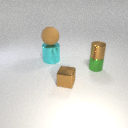
small green metal cylinder to the right of small brown metal cube